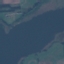
Land use / land cover: River